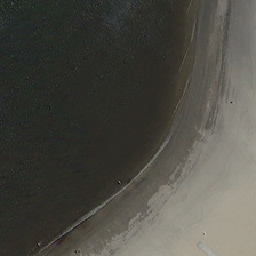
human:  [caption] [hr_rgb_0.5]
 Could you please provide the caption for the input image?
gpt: dark dirty waters pats the bank which has two black arrowheads on it .

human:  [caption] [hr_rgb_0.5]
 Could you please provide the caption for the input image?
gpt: The sea is dark and calm.

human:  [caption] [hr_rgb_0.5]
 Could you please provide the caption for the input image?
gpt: The sea was dark and calm.

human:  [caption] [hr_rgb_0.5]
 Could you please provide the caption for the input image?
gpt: the arc coastline separates the black  sea and the beach .

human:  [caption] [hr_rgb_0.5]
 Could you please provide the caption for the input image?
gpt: a piece of yellow beach is near a piece of dark green ocean .